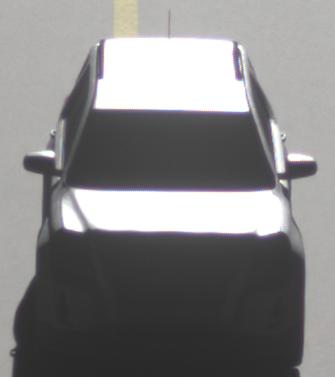
Make: GMC
Model: Terrain
Detailed model: Gen. 1
Model produced from: 2009
Model produced until: 2017
Doors: 5
Color: white
Road condition: dry road
Daytime: morning or afternoon
Contrast: high contrast